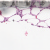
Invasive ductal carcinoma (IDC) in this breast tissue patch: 0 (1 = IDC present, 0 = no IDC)